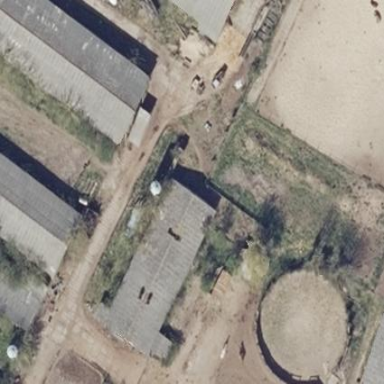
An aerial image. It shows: Stable.